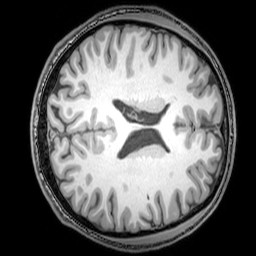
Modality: T1w
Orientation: axial
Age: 24
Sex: male
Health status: healthy
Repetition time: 0.081 s
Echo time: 0.037 s